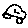
Label: car